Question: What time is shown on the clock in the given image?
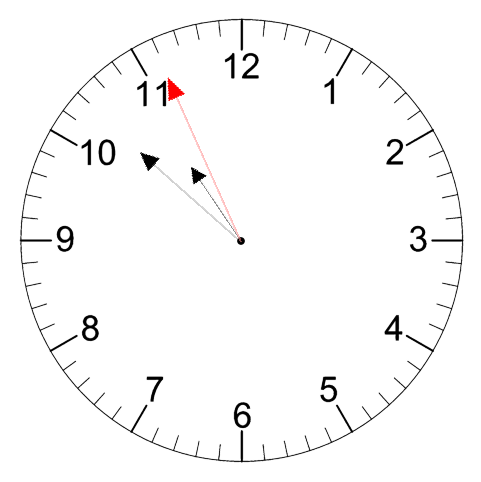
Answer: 10:51:56